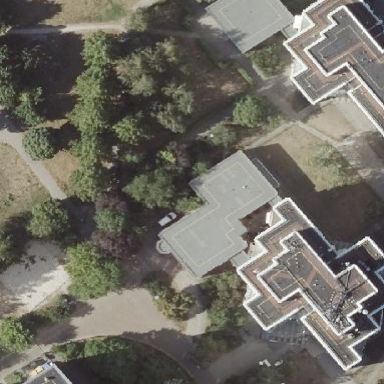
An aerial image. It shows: Building.